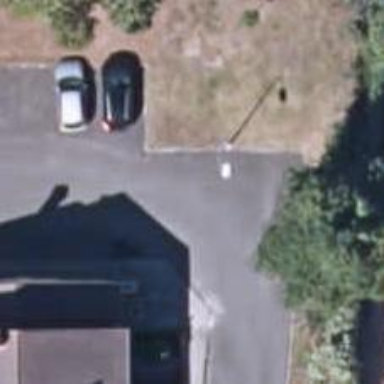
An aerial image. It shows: Residential road.